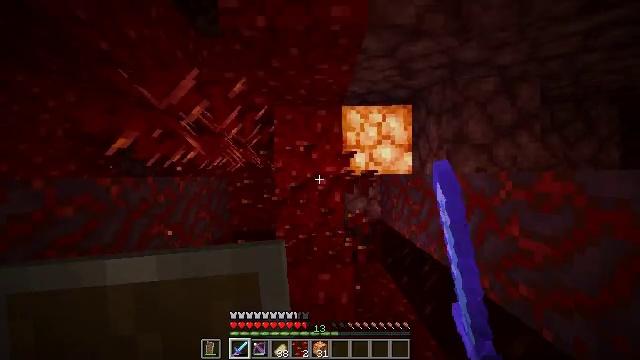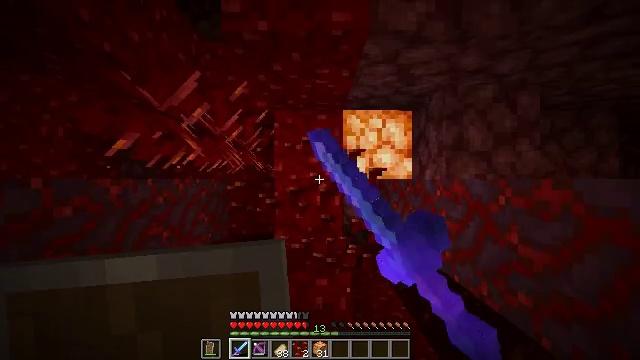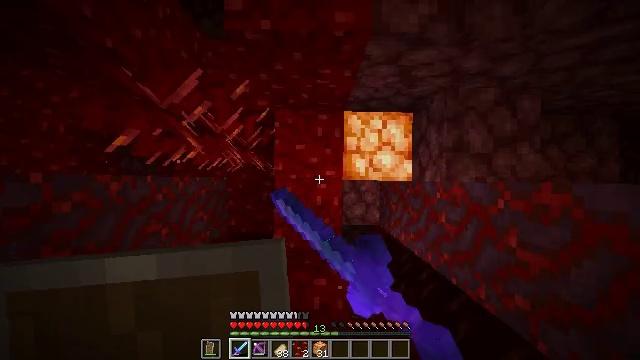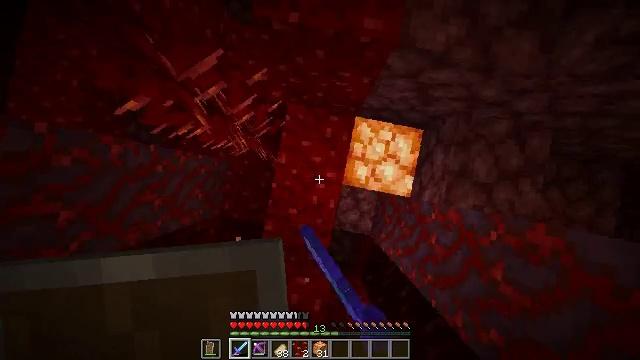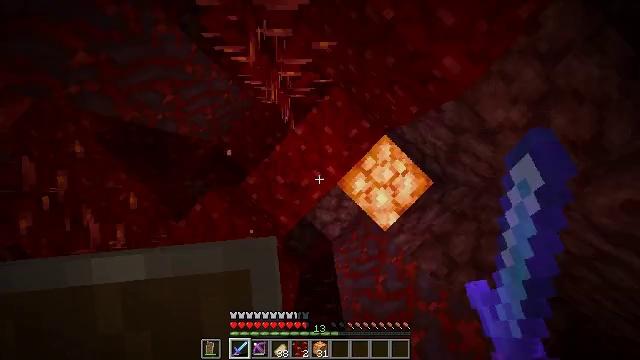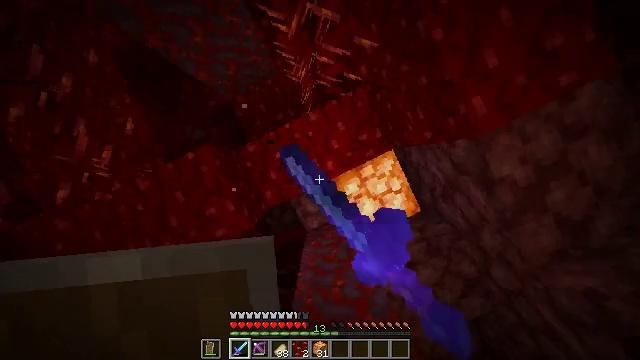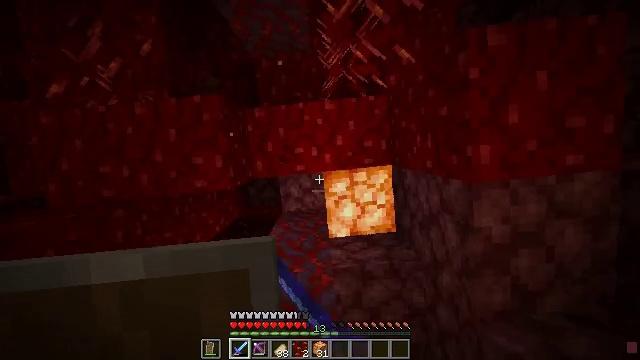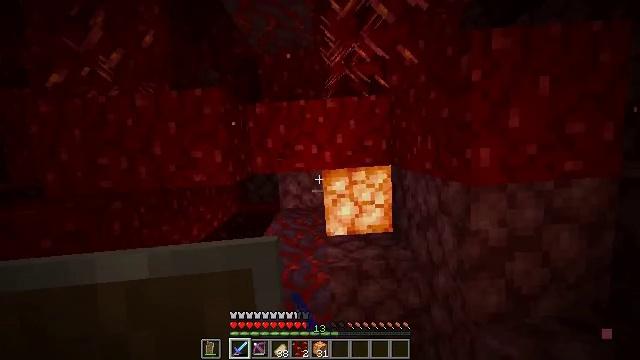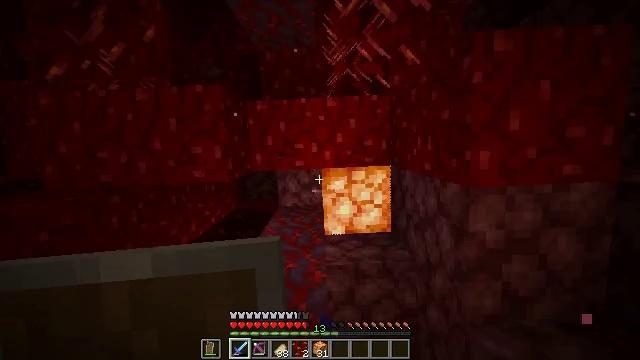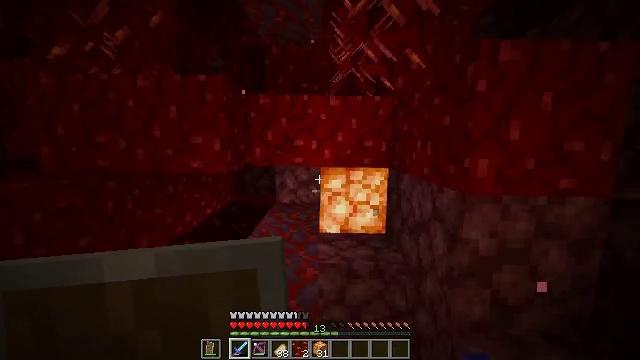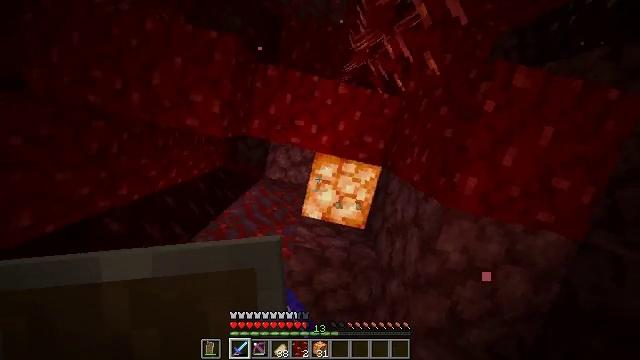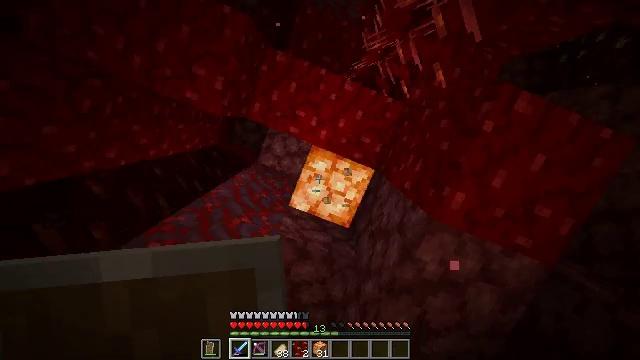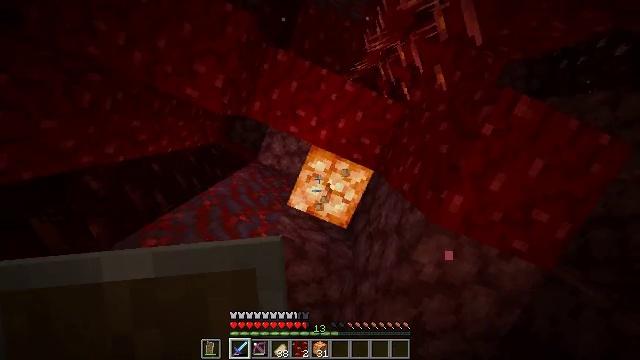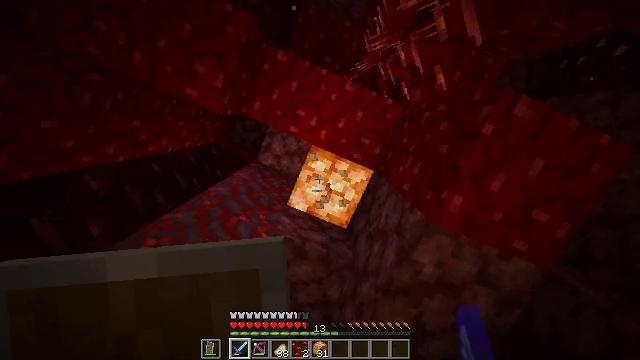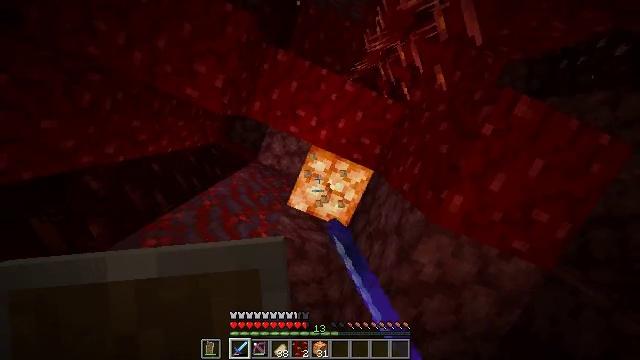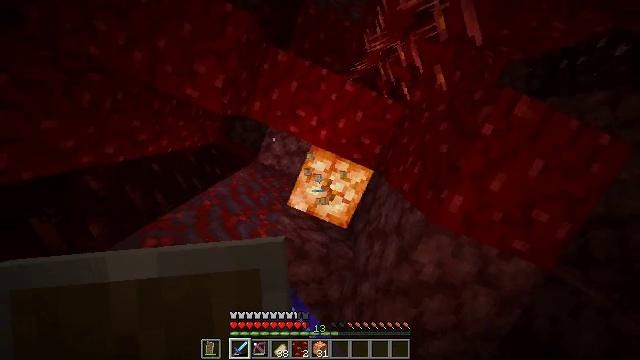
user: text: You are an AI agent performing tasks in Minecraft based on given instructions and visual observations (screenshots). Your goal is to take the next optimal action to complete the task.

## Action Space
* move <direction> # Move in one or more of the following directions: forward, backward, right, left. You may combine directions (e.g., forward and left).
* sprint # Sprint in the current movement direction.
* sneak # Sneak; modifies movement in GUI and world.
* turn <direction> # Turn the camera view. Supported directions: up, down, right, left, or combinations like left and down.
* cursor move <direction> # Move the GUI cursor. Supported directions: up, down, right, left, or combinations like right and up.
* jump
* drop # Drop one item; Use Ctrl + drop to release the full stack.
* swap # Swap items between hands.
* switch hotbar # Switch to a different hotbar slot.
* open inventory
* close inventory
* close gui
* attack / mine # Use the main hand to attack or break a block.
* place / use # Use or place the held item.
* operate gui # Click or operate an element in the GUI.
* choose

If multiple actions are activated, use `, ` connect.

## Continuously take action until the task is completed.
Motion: motion action
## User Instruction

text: Gather shroomlight from the nether.
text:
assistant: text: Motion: sneak, turn up, attack / mine
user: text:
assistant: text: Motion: sneak, turn right, attack / mine
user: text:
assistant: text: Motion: sneak, turn right and up, attack / mine
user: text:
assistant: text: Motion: sneak, turn right and down, attack / mine
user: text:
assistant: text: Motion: sneak, turn right and down, attack / mine
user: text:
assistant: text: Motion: sneak, turn right and down, attack / mine
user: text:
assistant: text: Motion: sneak, turn right, attack / mine
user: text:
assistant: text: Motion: sneak, turn right, attack / mine
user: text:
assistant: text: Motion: sneak, turn right, attack / mine
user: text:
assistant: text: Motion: sneak, turn right and down, attack / mine
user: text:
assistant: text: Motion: sneak, turn right and down, attack / mine
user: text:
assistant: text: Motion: sneak, turn right, attack / mine
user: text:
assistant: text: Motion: sneak, attack / mine
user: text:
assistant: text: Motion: sneak, attack / mine
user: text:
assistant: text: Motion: sneak, attack / mine
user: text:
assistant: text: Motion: sneak, turn right and down, attack / mine
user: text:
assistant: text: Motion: sneak, turn right and down, attack / mine
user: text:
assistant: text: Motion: move right, sneak, turn right and down, attack / mine
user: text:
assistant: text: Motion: move right, sneak, turn right and down, attack / mine
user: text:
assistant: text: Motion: move right, sneak, turn right
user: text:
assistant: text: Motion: move right, sneak
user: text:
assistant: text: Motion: move right, sneak
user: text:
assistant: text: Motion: move right, sneak
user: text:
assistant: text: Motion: move right, sneak
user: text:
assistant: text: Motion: move right, sneak
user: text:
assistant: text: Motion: move right, sneak
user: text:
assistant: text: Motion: move right, sneak, turn left and down
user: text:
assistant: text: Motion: move right, sneak, turn left and down
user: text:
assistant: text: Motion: move right, sneak, turn left
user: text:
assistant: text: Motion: sneak, turn up